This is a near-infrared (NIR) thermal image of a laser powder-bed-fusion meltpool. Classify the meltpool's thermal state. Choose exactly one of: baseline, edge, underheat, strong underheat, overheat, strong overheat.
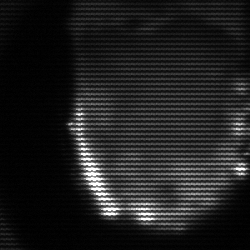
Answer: baseline